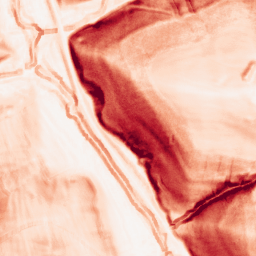
Category: morphological
Decomposition family: morphological_square
Decomposition parameters: operation: gradient
size: 5
Upsampling method: quadratic
Upsampling parameters: scale: 8
Upsampling scale: 8